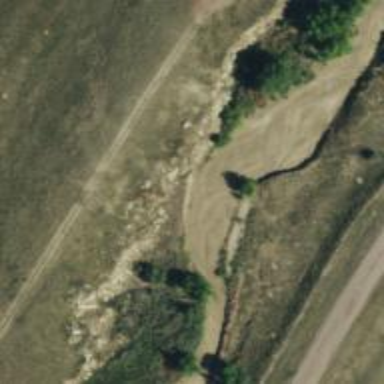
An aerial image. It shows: Culvert tunnel.